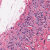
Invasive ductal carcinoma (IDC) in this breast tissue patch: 0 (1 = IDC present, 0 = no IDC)